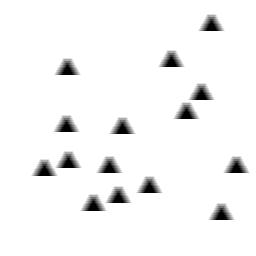
Squares: 0
Triangles: 15
Stars: 0
Total shapes: 15